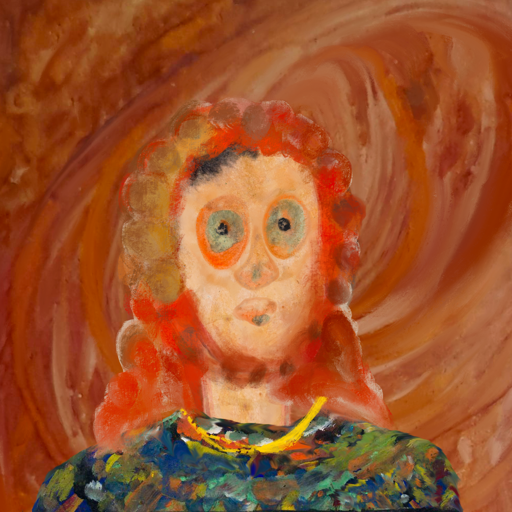
Background: Pious_Lady, Head And Neck Front: Childish, Face Front: Childish, Bust: An_Impression, Hair Front: Rupkatha, Head Accessory: Blank, Second Necklace: Blank, Necklace: Irani_1, Baby: Blank